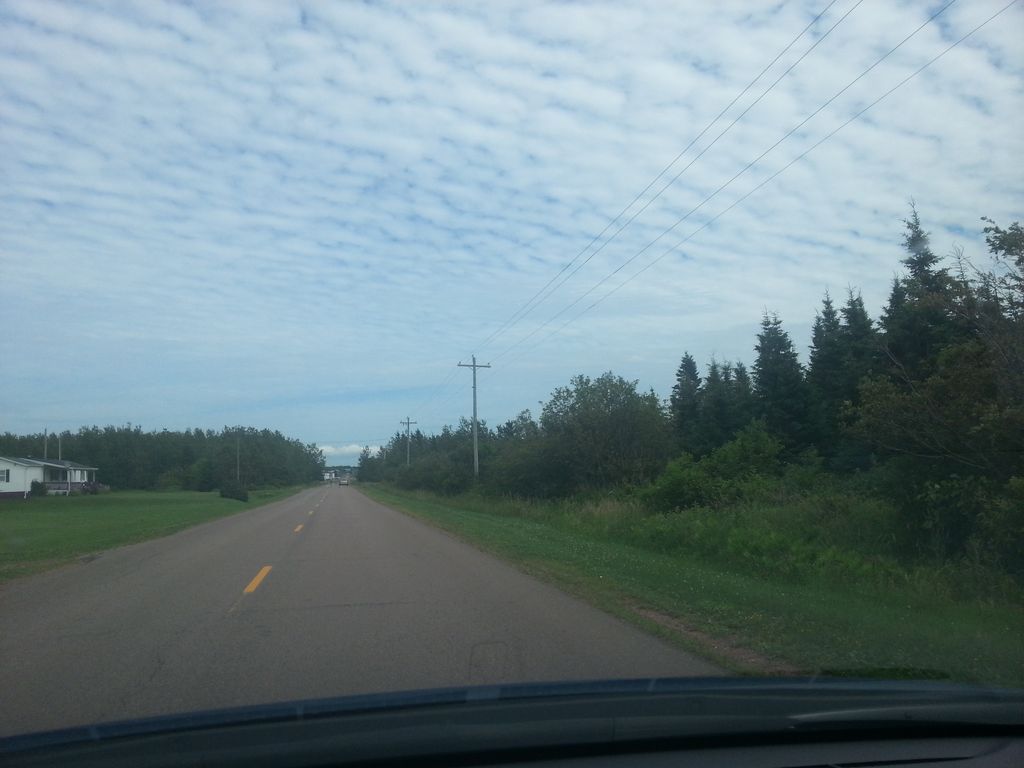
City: charlottetown